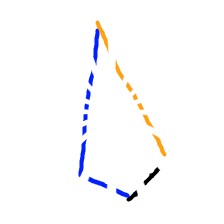
Shape: kite